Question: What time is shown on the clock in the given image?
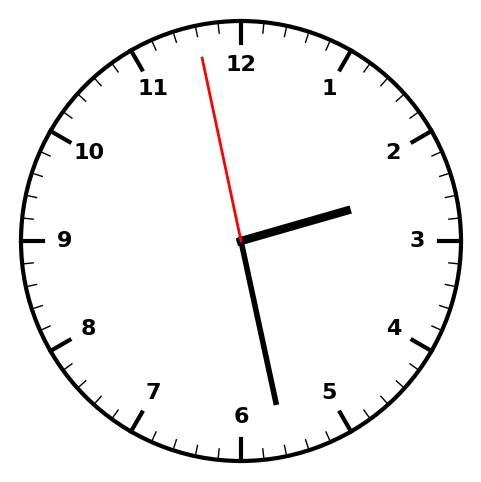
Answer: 02:27:58